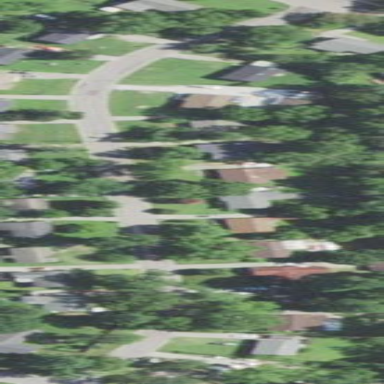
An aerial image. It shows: Asphalt road in residential area.